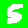
Digit: 5